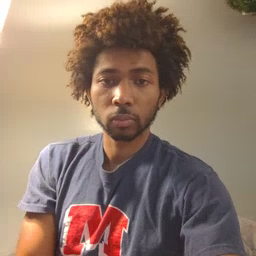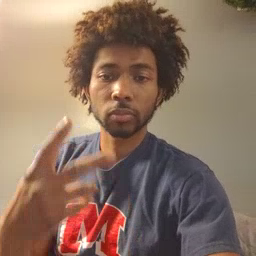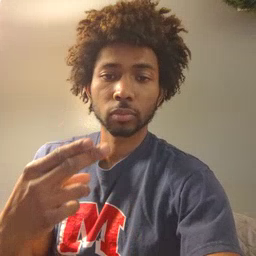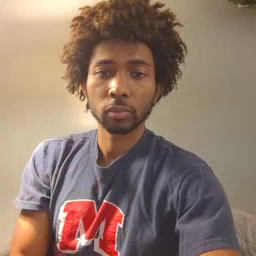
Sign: scissors